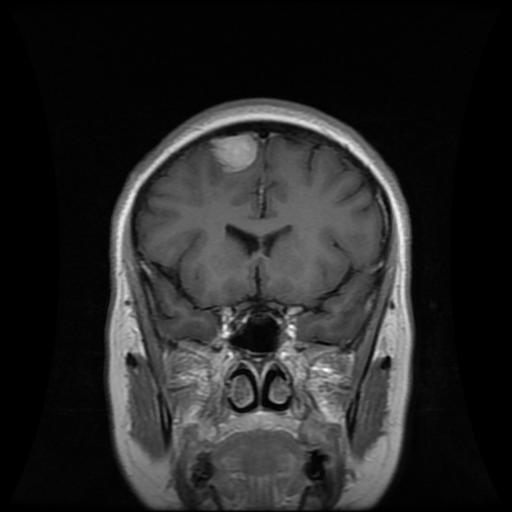
Label: meningioma